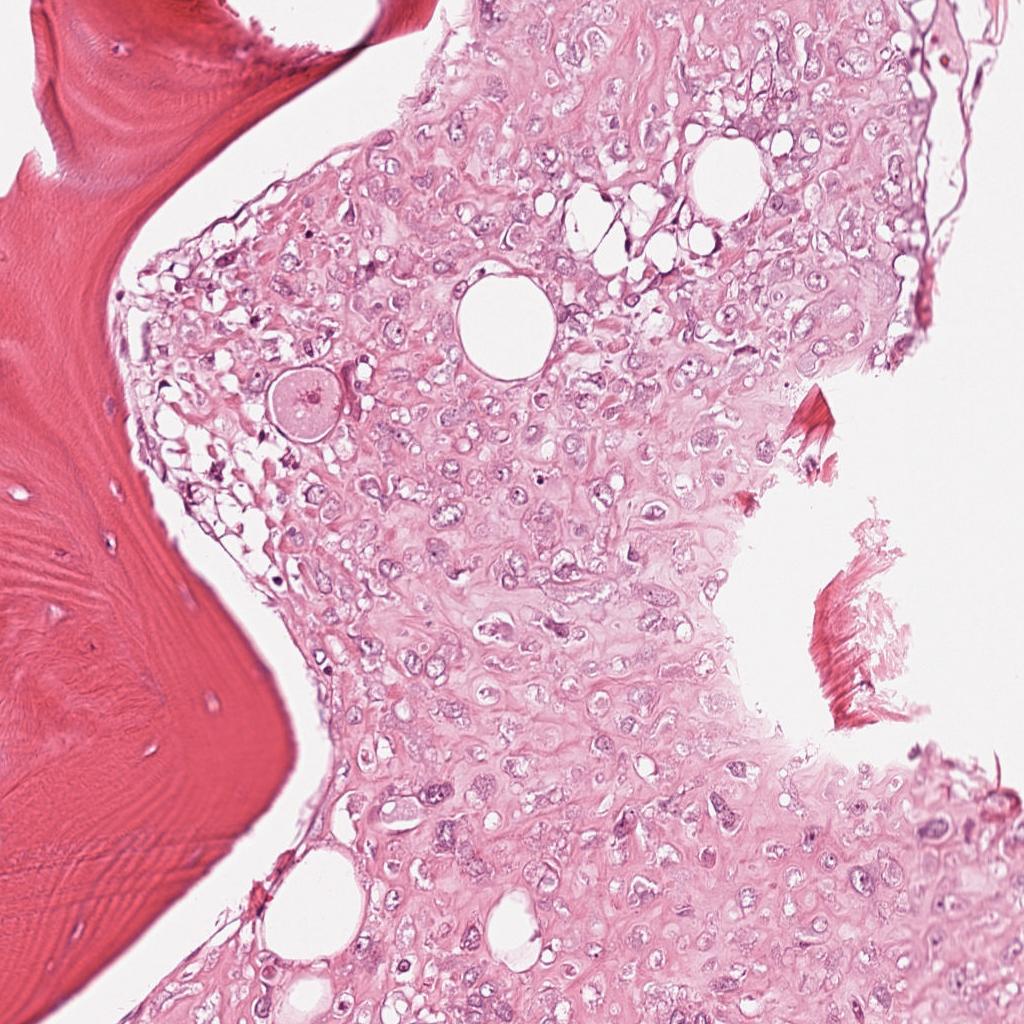
Label: Viable